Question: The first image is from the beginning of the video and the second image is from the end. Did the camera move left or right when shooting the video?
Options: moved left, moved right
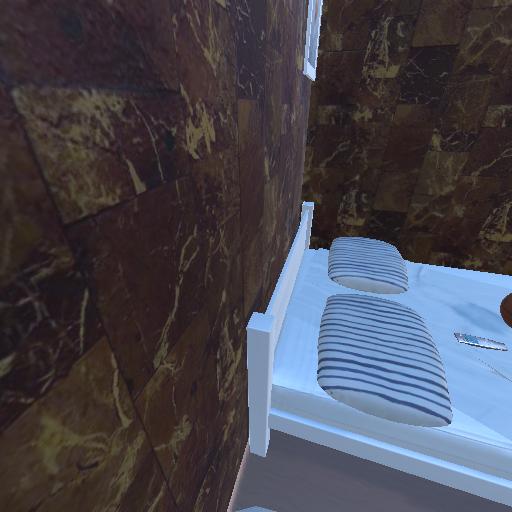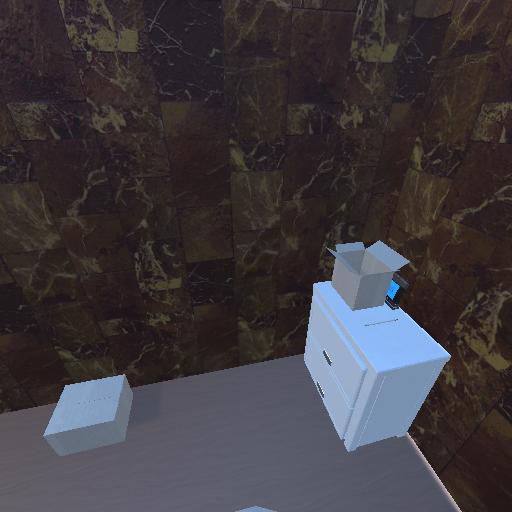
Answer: moved left